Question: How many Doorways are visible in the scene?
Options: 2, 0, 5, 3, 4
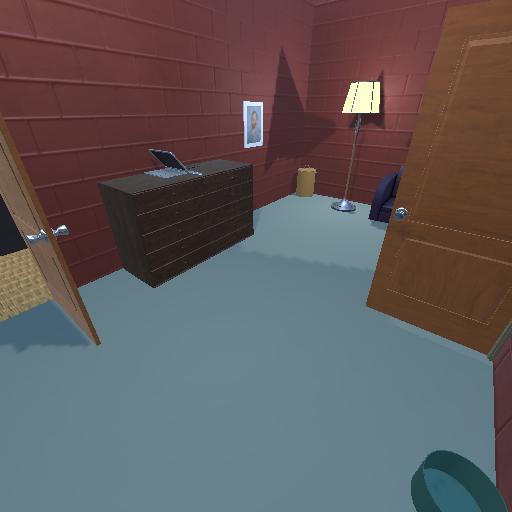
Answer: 2